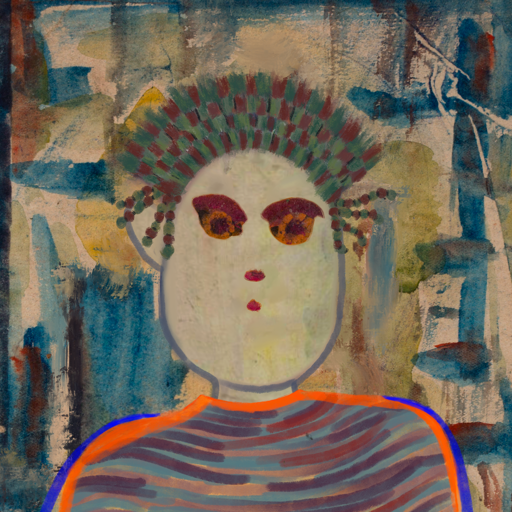
Background: Orphan, Head And Neck Front: Hill_Girl, Face Front: Doll, Bust: Experience, Hair Front: Blank, Head Accessory: After_Raid_Crown, Second Necklace: Blank, Necklace: Blank, Baby: Blank